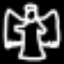
Label: angel